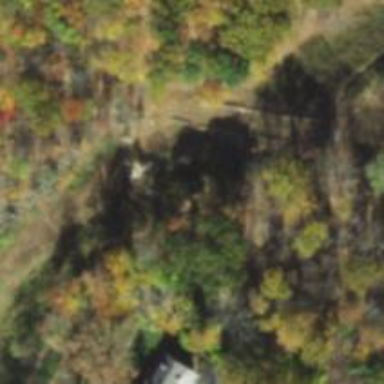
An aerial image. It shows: Culvert tunnel.